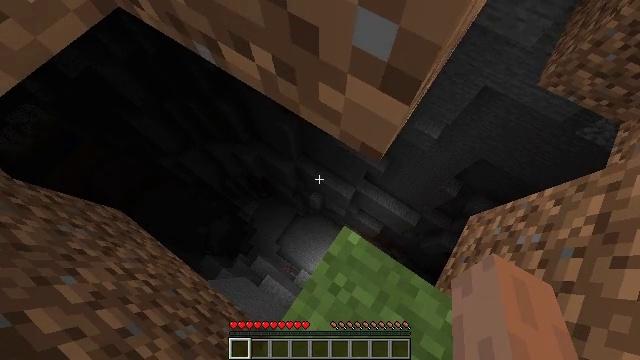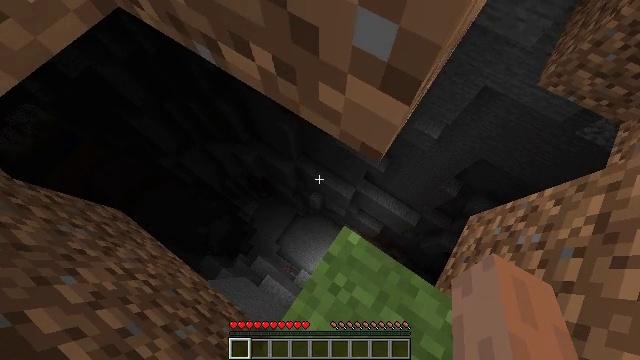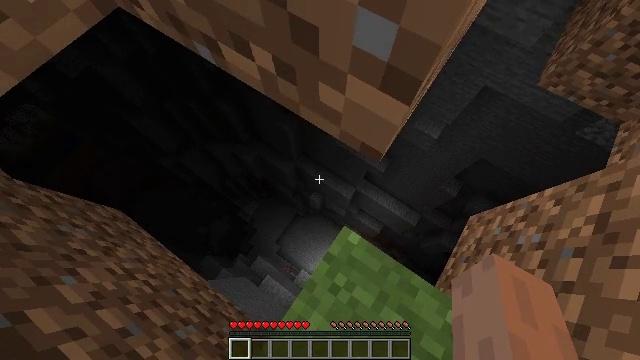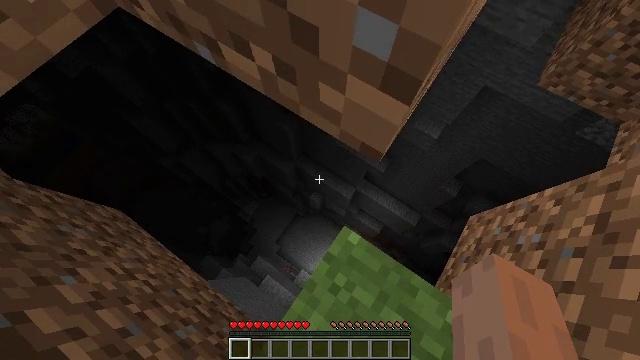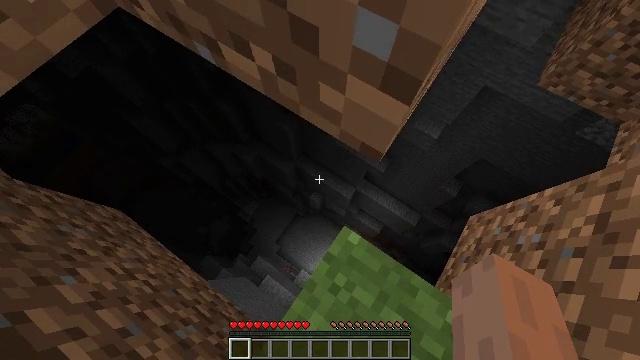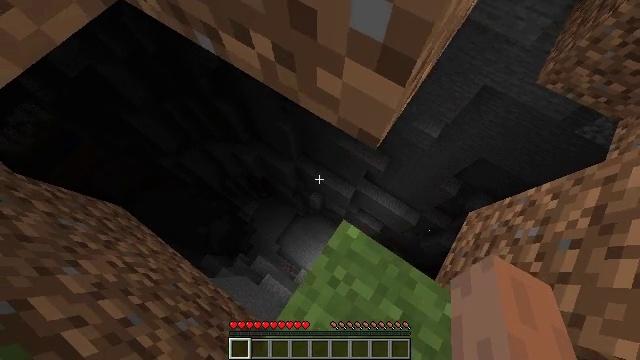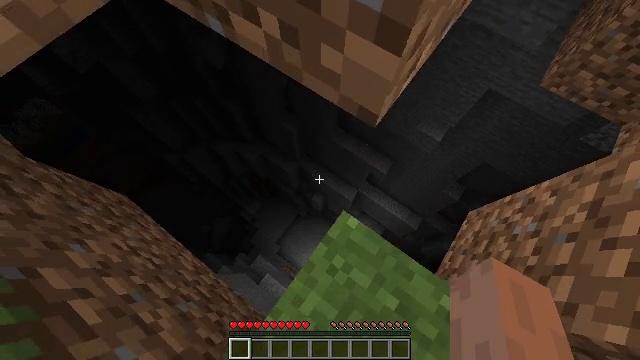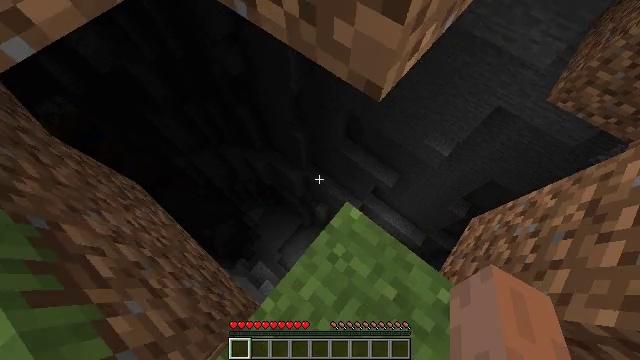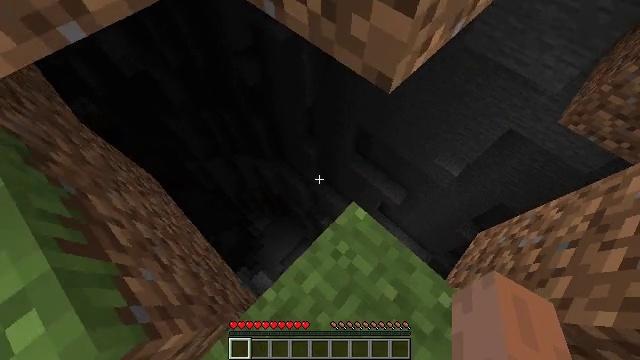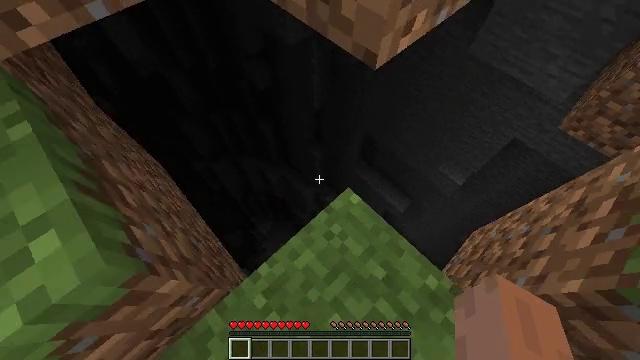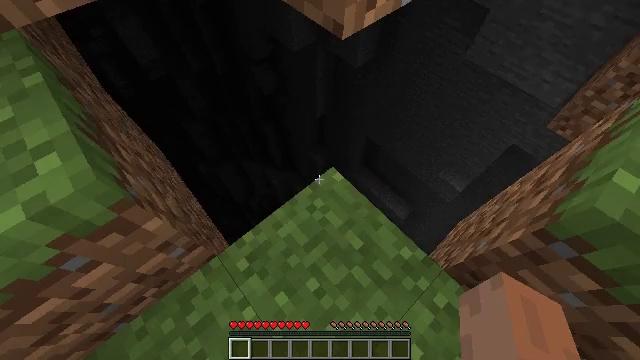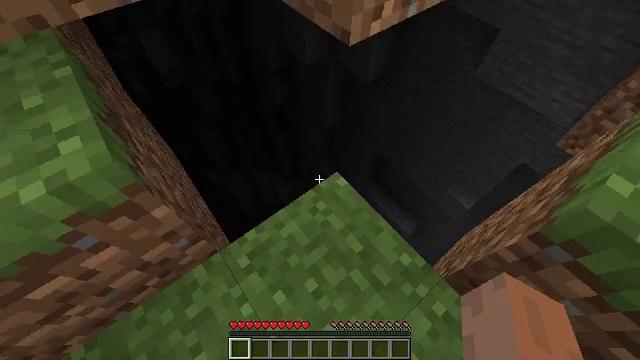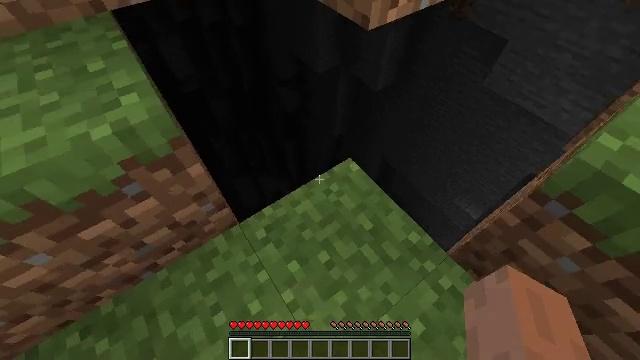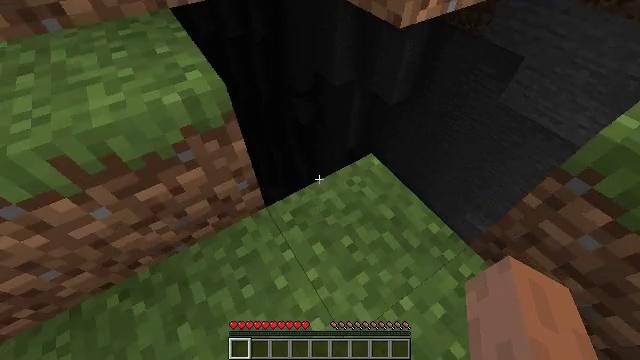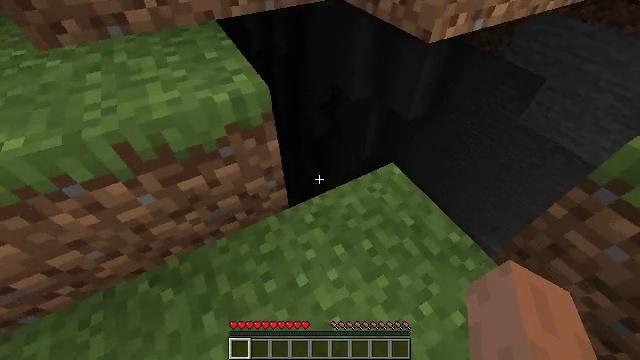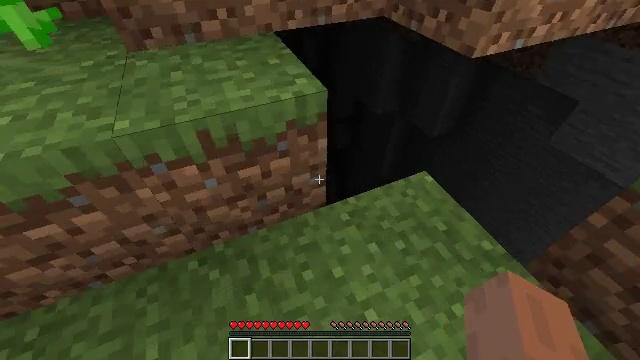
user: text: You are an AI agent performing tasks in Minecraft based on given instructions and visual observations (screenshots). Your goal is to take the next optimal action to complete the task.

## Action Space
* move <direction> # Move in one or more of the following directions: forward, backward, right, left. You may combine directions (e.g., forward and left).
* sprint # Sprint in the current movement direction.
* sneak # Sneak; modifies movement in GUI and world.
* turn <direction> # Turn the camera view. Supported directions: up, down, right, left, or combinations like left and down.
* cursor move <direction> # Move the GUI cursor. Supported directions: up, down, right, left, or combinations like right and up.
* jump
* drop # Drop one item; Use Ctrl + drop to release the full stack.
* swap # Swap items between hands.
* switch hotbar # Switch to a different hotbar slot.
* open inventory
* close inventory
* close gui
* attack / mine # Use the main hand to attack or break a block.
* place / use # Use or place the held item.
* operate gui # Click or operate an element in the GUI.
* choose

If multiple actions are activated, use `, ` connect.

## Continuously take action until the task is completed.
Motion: motion action
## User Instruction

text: Mine the peony flower from the ground.
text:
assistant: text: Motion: no_op
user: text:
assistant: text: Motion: no_op
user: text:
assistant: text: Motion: no_op
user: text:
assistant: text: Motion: no_op
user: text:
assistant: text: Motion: move back
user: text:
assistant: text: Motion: move back, turn left
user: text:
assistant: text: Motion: move back, turn left and up
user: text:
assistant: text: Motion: move back and move right, turn left and up
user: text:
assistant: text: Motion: move back and move right, turn left and up
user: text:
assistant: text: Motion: move back and move right, turn left and up
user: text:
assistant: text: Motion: move back and move left, turn left and up
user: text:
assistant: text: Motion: move back and move left, turn left and up
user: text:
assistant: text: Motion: move back and move left, turn left and up
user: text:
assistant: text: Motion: move back and move left, turn left and up
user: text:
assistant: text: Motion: move back and move left, turn left and up
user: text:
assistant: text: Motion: move left, turn left and up
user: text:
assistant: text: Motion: move left, turn left and up
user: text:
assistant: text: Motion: move left, turn left and up
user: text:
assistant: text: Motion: move left, turn left and up
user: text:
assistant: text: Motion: move left, turn left and up
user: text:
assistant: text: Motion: move left, turn left and up
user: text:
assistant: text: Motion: move left, turn left and up
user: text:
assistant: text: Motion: move left, turn left and up
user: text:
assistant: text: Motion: move left, turn left and up
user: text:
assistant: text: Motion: move left, turn left and up
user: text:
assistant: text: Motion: move left, turn up
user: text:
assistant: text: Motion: move forward and move left, turn left and up
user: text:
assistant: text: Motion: move forward
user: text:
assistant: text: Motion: move forward
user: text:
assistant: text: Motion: move forward